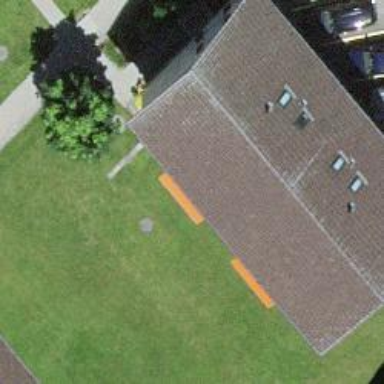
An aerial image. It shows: Residential building.